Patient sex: F
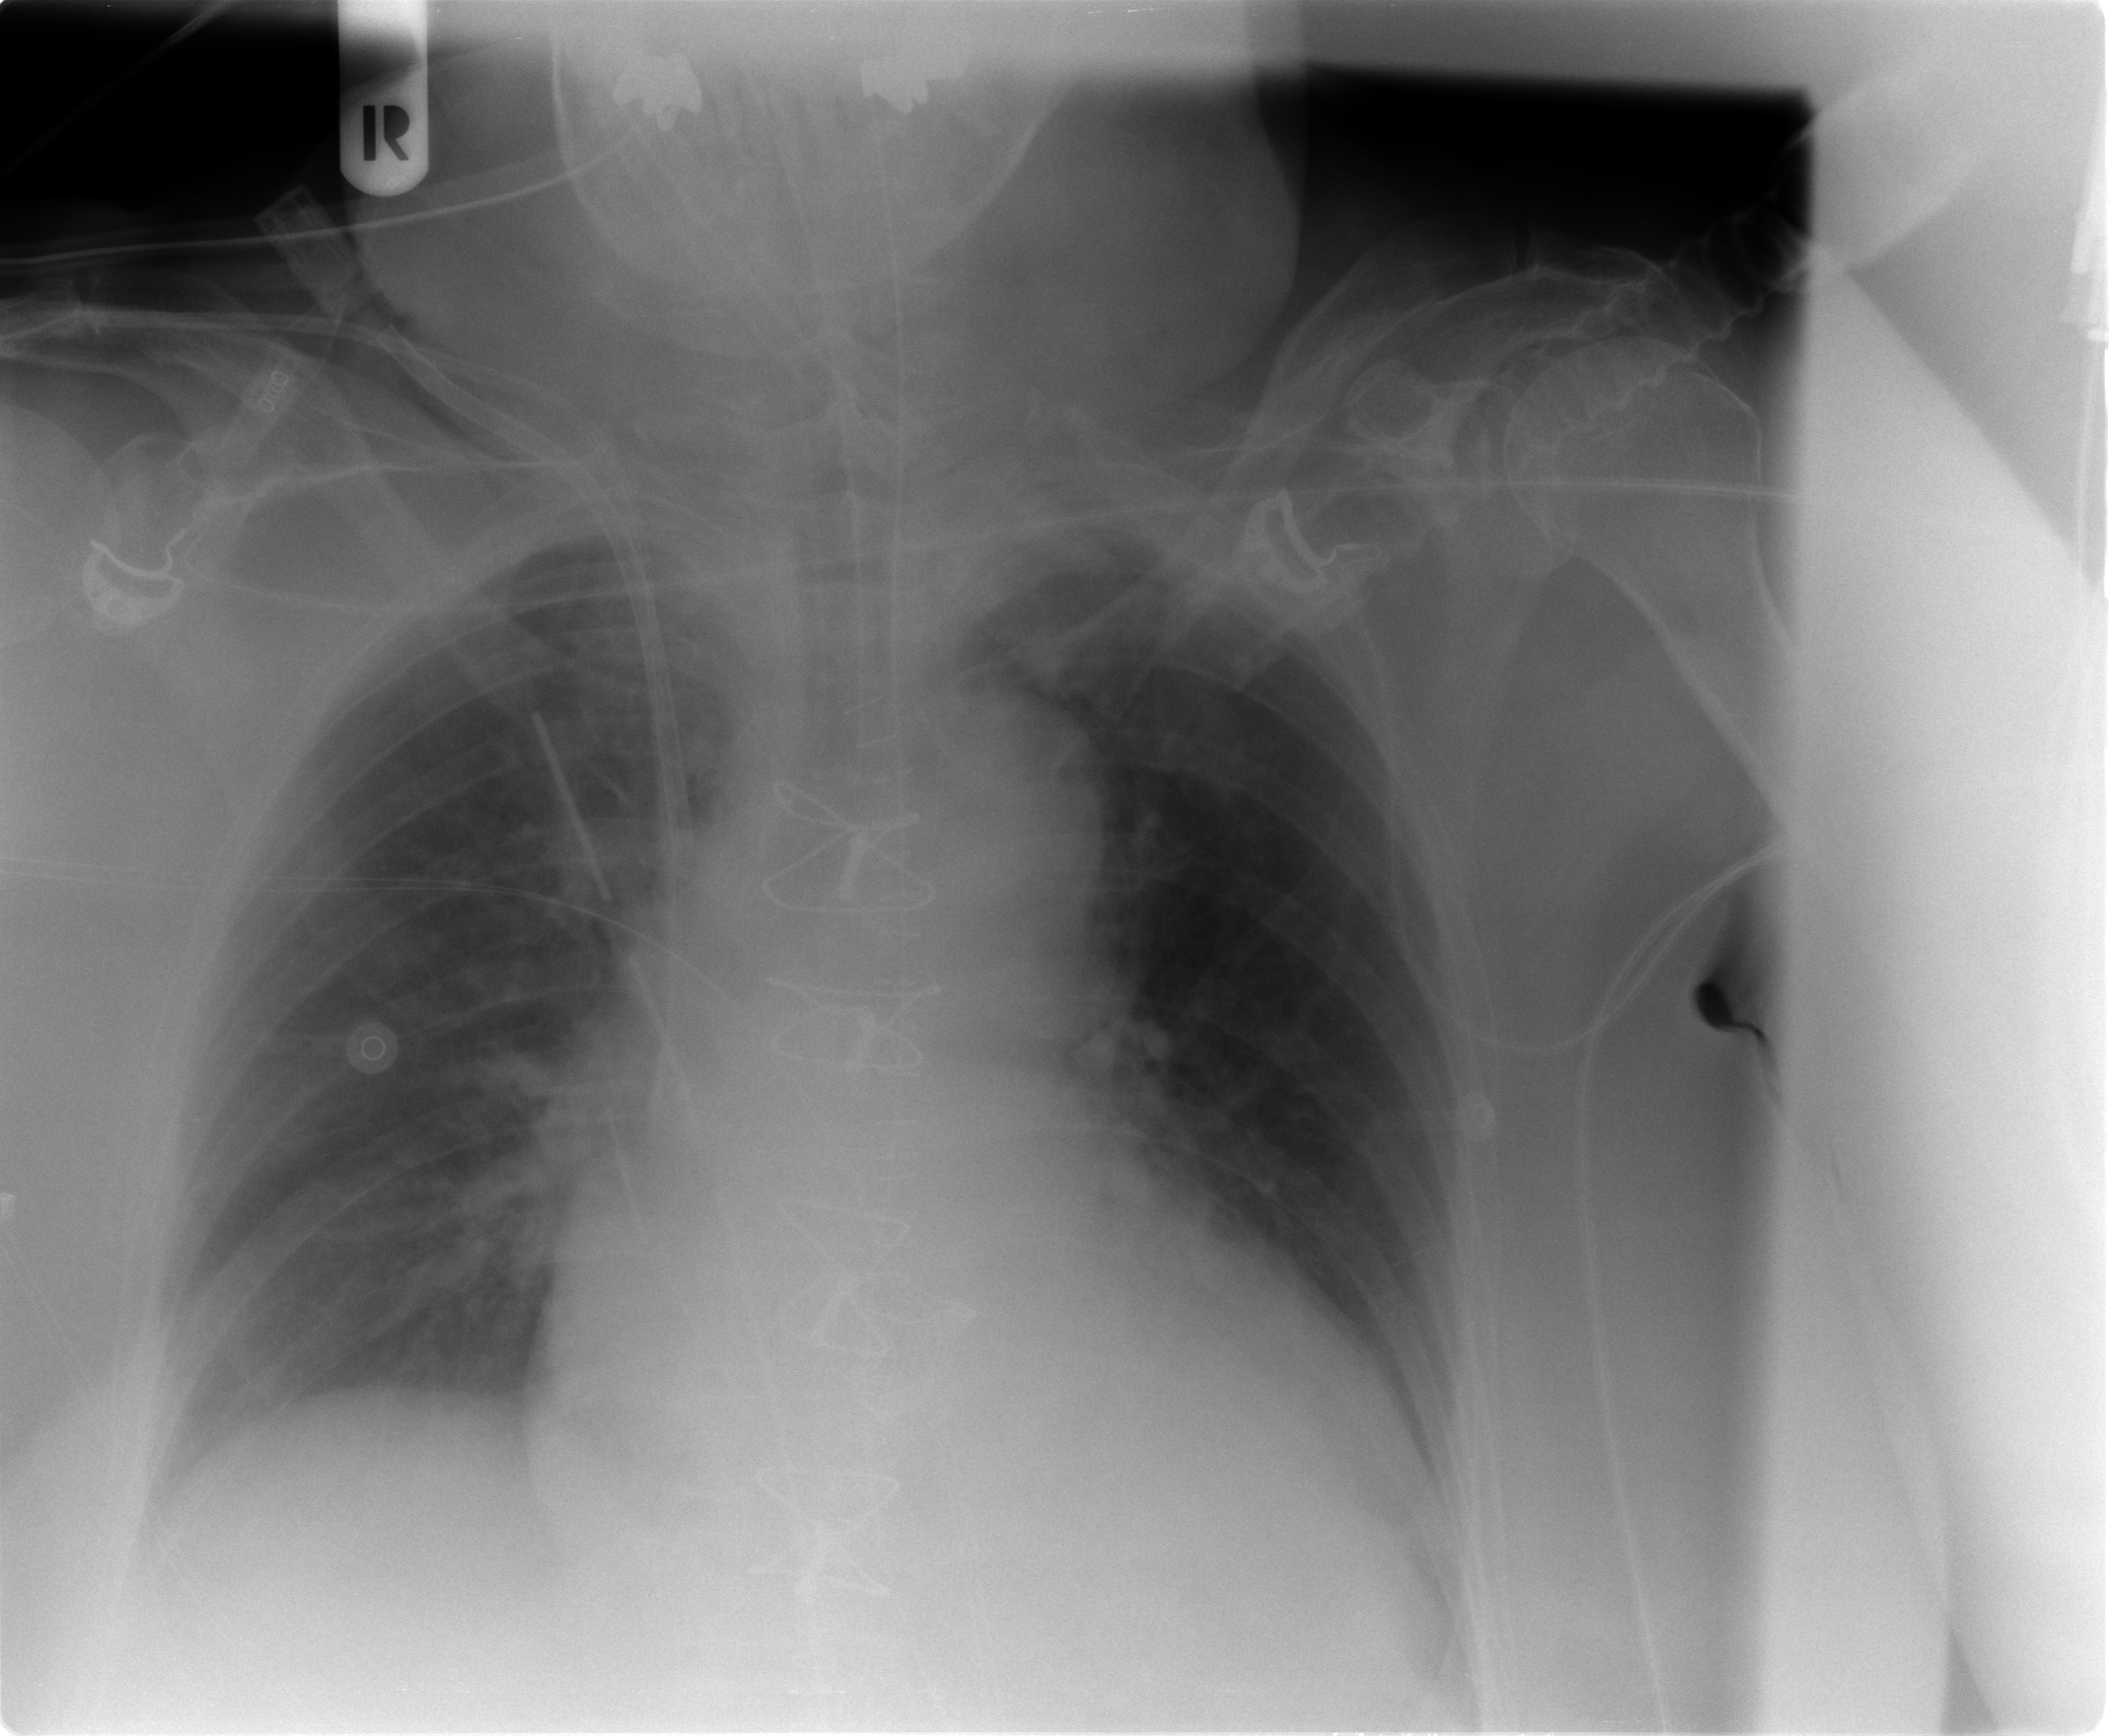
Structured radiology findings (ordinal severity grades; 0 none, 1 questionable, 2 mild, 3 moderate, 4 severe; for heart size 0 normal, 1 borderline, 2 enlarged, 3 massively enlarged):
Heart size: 3
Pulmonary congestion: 2
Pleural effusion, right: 2
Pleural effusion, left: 2
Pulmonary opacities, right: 1
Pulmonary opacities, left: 0
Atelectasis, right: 2
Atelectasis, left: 2